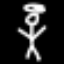
Label: angel